Question: Why when I tried to launch my App via Android device, I got an error like the picture below

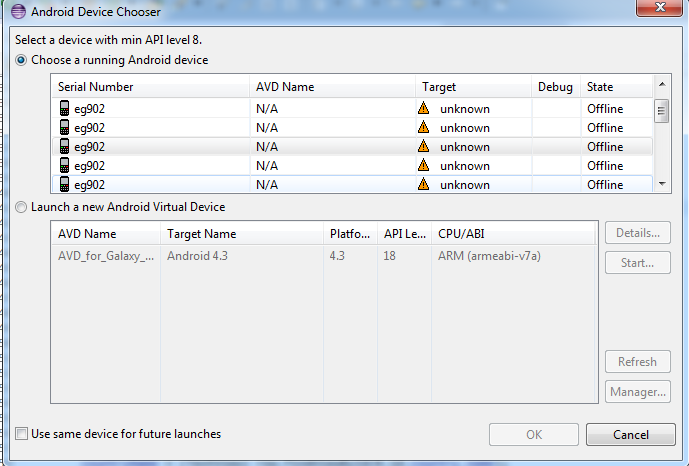
Answer: 1o Reinstall drivers.
2o Activate Debug Mode ( Device )
3o Allow USB Debug
<URL>